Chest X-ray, PA view. Patient: 64 years old, sex M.
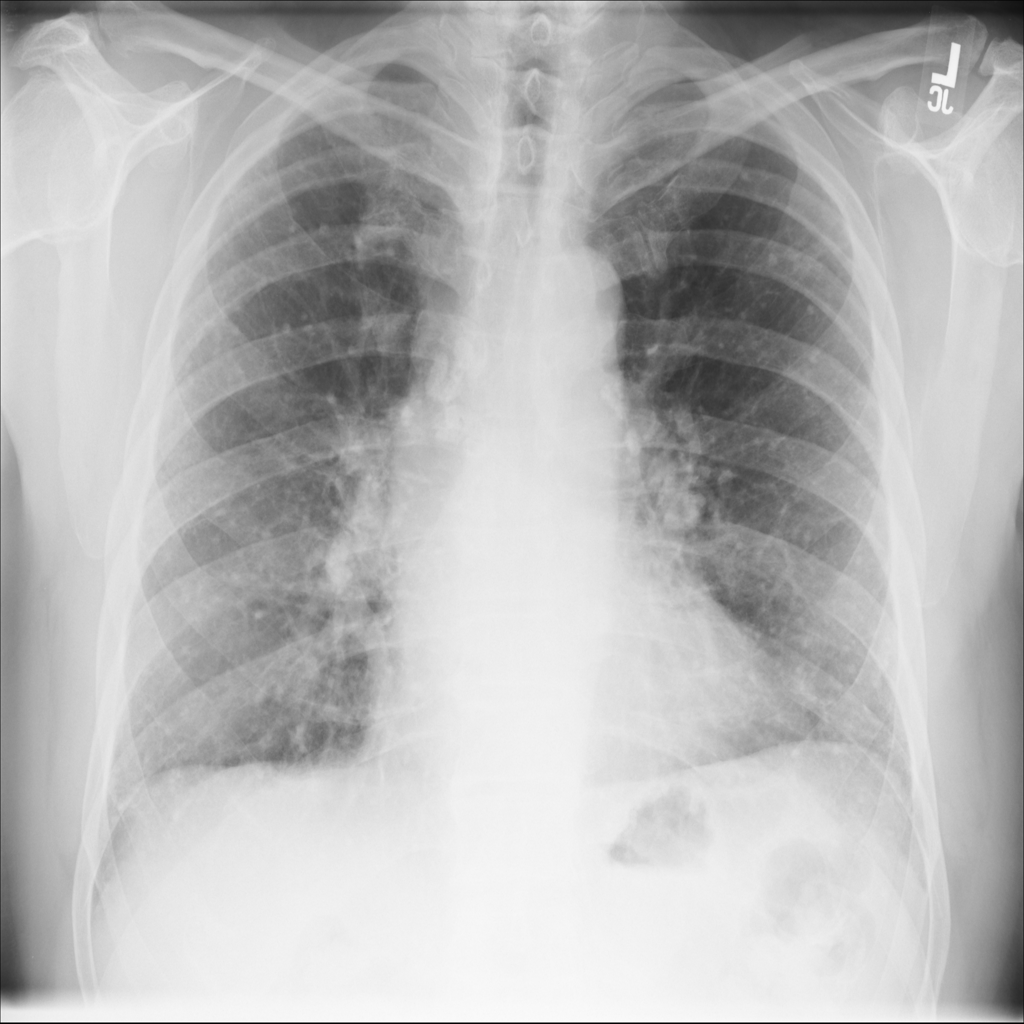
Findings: Nodule